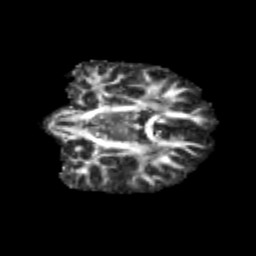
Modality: FA
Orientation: coronal
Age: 12
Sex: male
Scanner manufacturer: siemens
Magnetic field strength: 3 T
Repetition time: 3.8 s
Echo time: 0.07 s